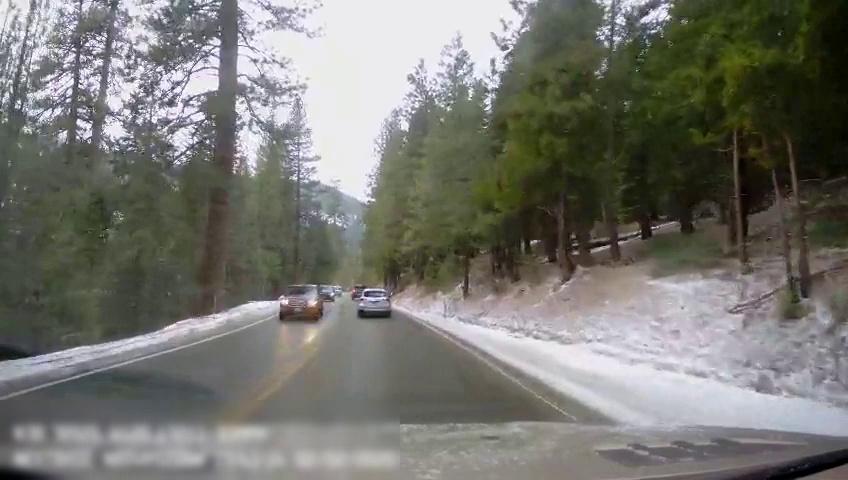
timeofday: Day
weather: Cloudy
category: Drivable Space
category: Vehicles | Truck
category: Vehicles | Car
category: Vehicles | SUV
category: Vehicles | Car
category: Vehicles | Car
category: Lanes | Current Lane
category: Lanes | Current Lane
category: Lanes | Opposite Lane
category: Lanes | Opposite Lane